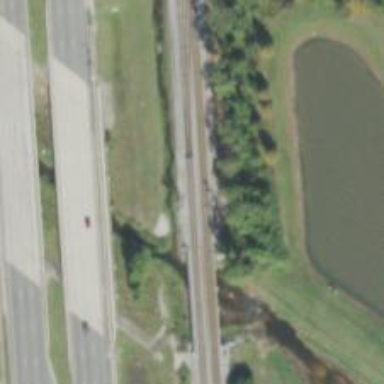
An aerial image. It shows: Railway track.